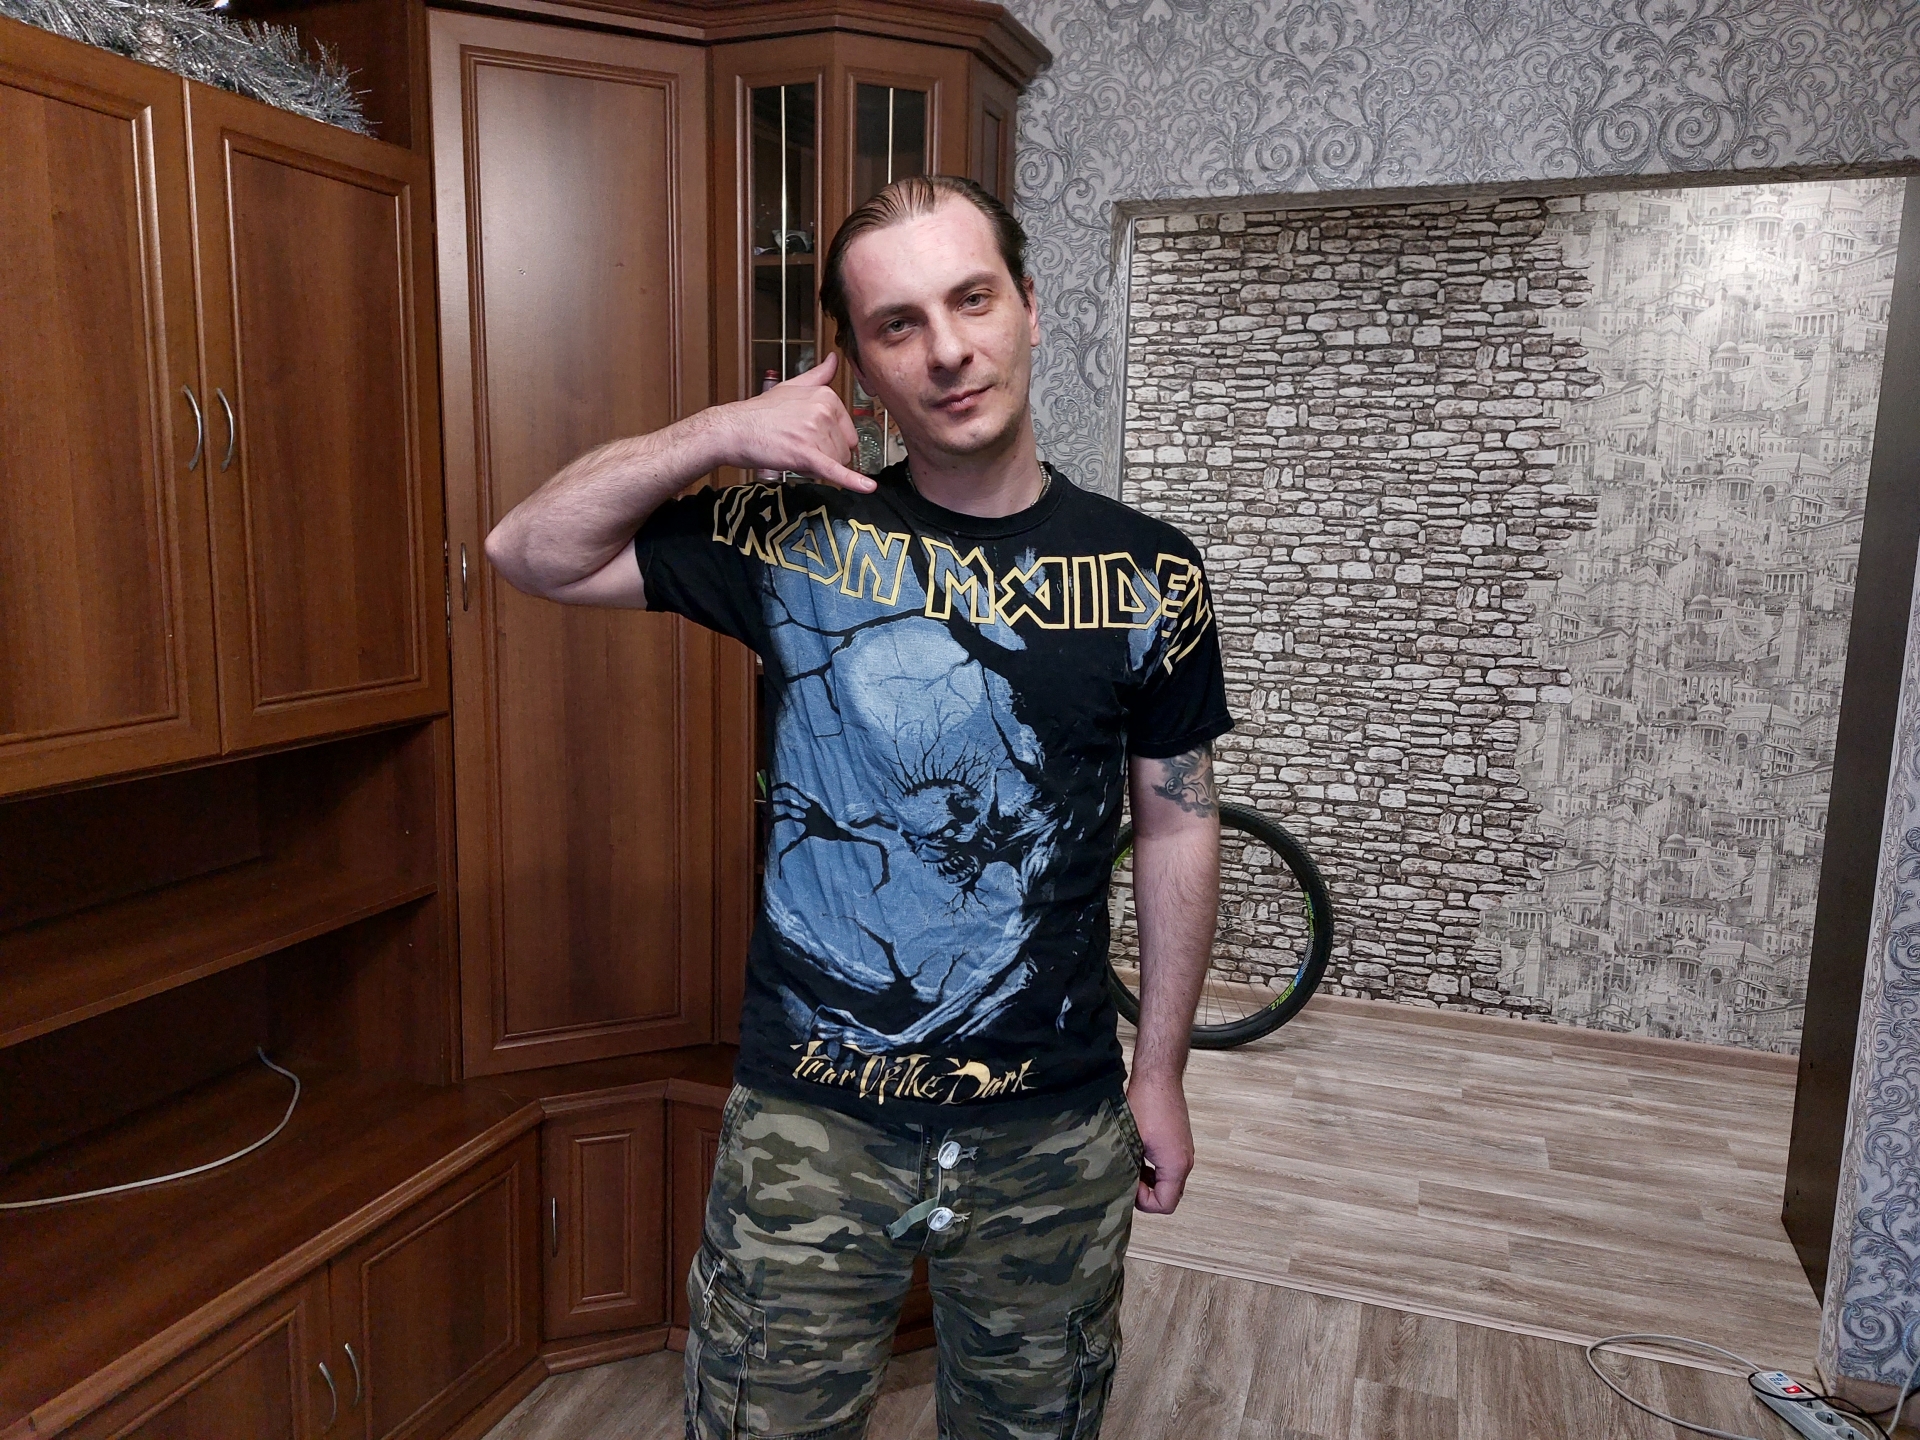
Label: clear